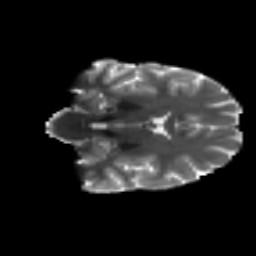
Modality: T2w
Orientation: coronal
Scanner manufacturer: siemens
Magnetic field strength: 3 T
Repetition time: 4.16 s
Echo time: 0.0806 s